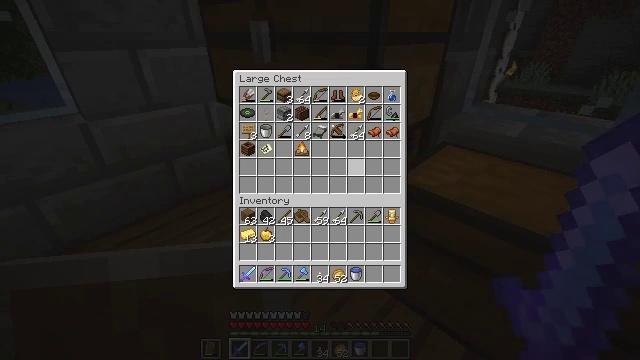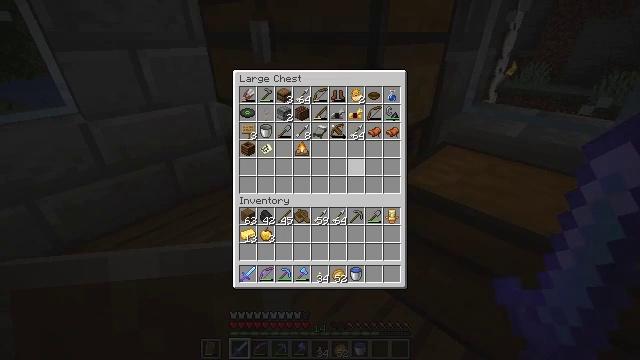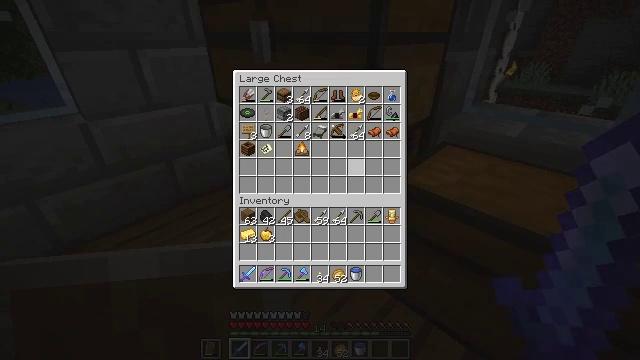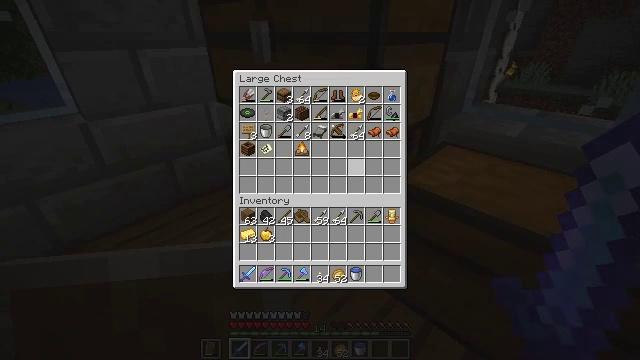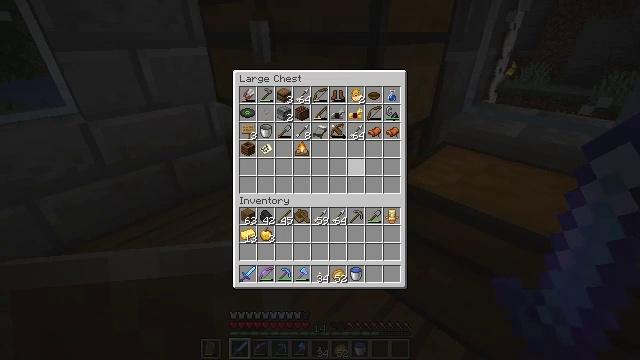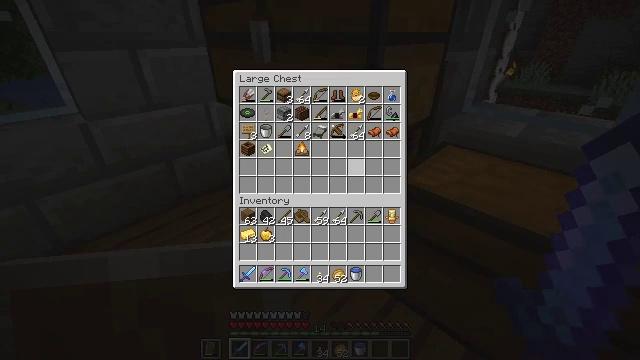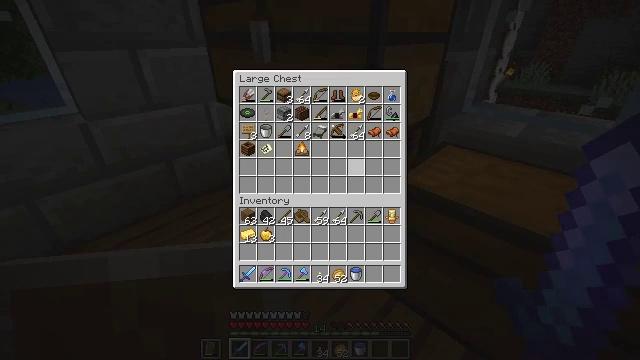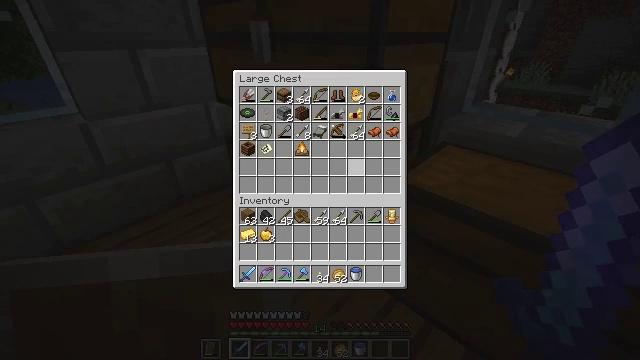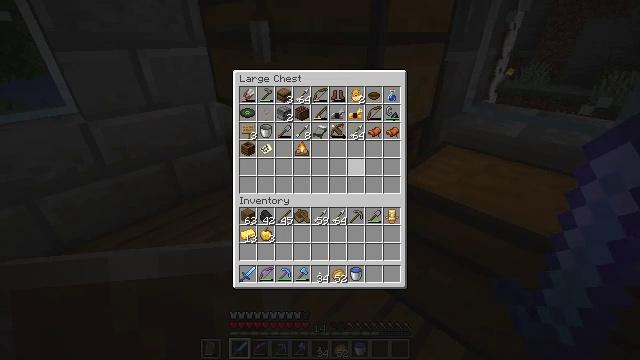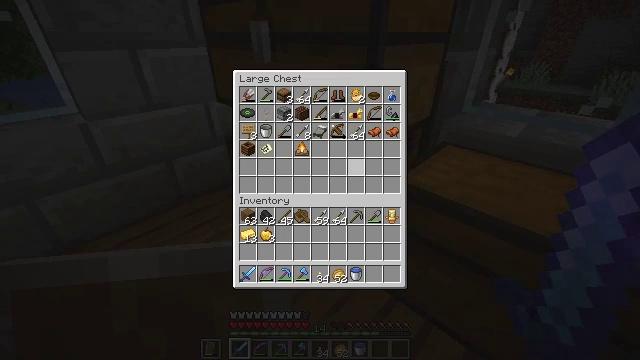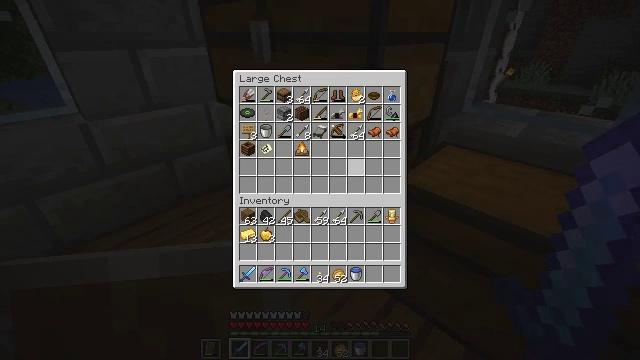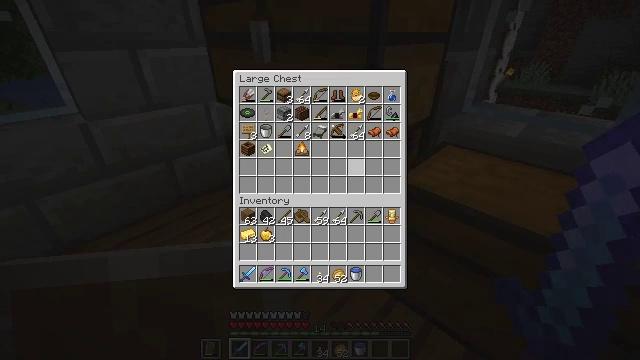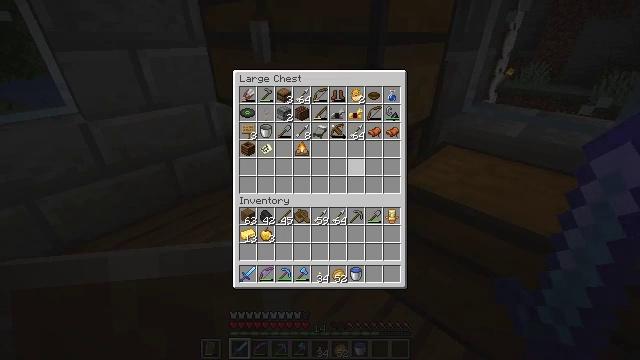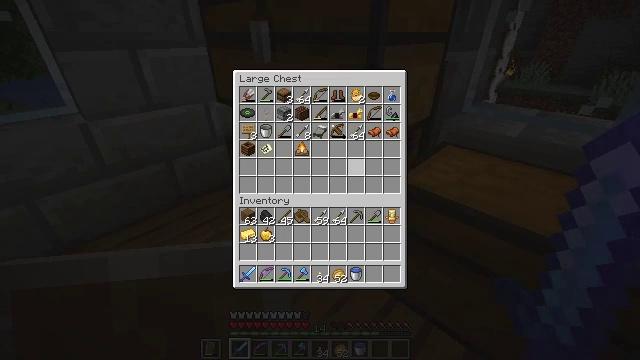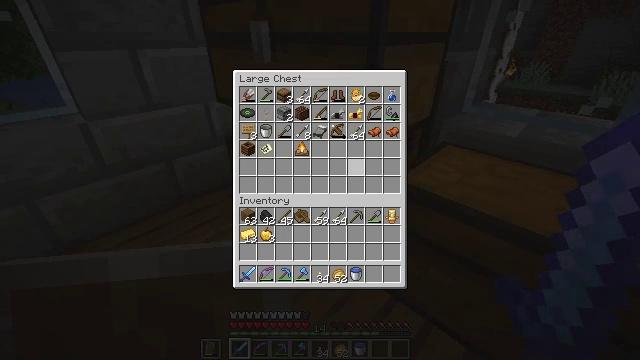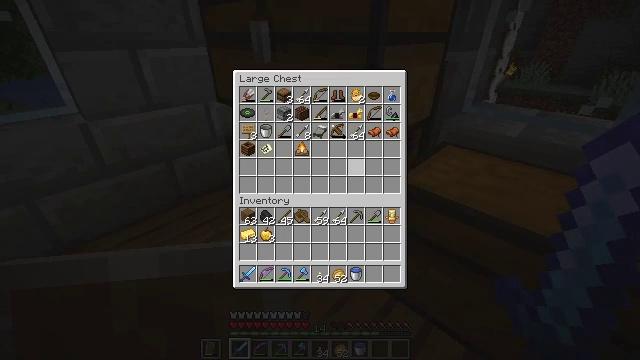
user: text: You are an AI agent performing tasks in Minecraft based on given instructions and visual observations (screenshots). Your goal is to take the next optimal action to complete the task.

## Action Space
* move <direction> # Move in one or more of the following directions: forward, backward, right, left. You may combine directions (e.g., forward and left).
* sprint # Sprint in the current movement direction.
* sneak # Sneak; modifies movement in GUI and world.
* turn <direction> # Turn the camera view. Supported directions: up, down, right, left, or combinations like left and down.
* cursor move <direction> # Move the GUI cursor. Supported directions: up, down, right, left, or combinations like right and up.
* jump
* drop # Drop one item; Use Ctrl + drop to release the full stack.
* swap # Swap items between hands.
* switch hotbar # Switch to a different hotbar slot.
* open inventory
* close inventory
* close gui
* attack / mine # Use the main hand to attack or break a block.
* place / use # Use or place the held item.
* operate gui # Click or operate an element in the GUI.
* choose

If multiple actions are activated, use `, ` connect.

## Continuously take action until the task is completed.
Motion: motion action
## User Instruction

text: Use iron to craft a cauldron on the crafting table.
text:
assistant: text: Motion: no_op
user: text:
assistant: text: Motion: no_op
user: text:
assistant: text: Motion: no_op
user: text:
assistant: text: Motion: no_op
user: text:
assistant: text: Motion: no_op
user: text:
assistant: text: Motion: no_op
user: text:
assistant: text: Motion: no_op
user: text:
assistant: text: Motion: no_op
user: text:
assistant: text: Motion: no_op
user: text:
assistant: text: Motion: no_op
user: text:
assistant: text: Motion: no_op
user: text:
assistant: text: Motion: no_op
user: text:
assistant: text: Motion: no_op
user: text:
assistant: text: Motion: no_op
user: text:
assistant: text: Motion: no_op
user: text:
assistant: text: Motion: no_op
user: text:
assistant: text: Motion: no_op
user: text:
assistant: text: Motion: no_op
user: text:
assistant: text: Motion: no_op
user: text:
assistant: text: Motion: no_op
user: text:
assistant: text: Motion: no_op
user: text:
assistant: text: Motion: turn right and up
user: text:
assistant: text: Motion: turn right and up
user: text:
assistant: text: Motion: turn up, use / place
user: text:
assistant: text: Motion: use / place
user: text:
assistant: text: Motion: no_op
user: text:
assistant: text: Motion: no_op
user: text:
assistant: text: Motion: no_op
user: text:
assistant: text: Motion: no_op
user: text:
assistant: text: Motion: no_op